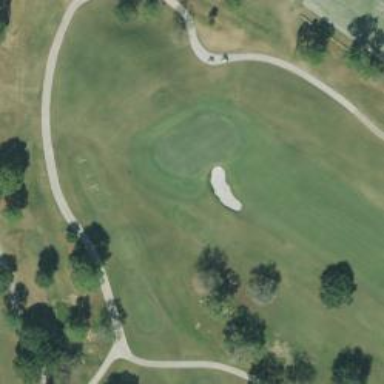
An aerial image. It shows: Golf hole.